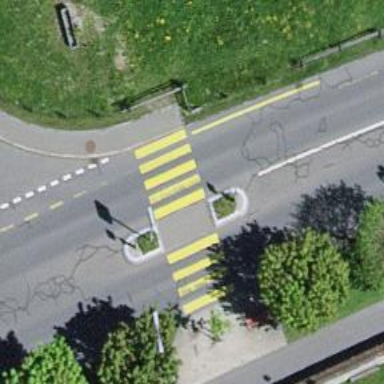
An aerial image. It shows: Tertiary road with asphalt surface and cycle lane.